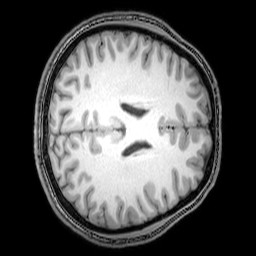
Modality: T1w
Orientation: axial
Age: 21
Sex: male
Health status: healthy
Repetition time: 0.081 s
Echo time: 0.037 s